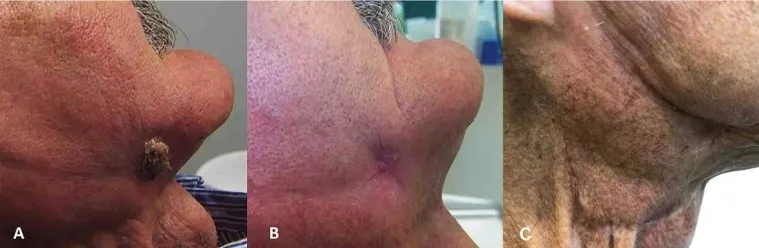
Extraoral fistula: A) August 2009 B) October 2011 C) August 2018.
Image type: medical_photograph (skin_photograph)